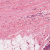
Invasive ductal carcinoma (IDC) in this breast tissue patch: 0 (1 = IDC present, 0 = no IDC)